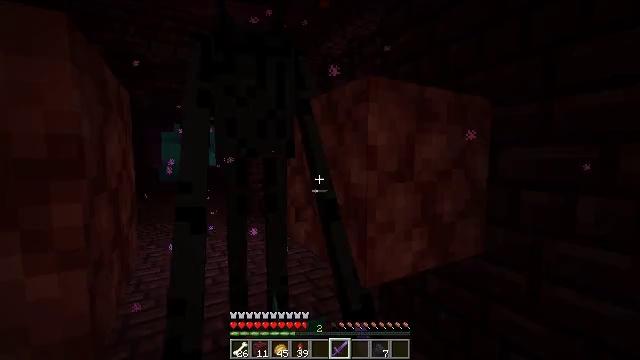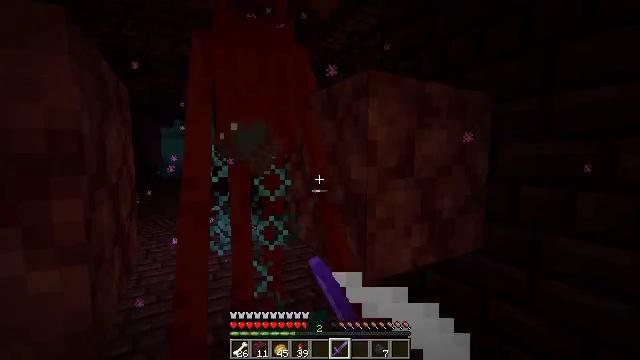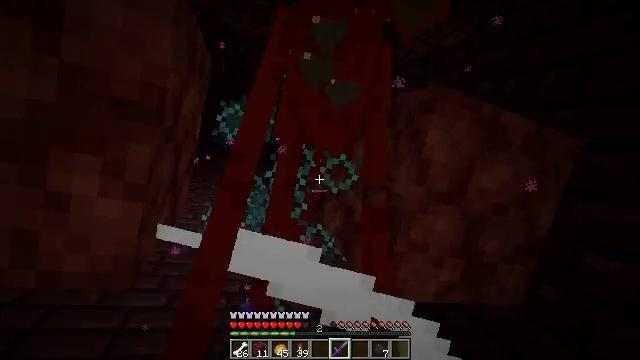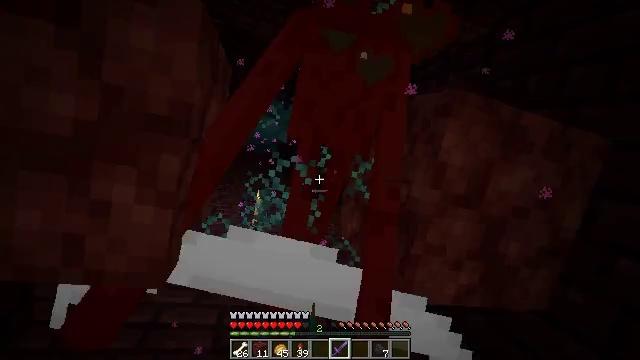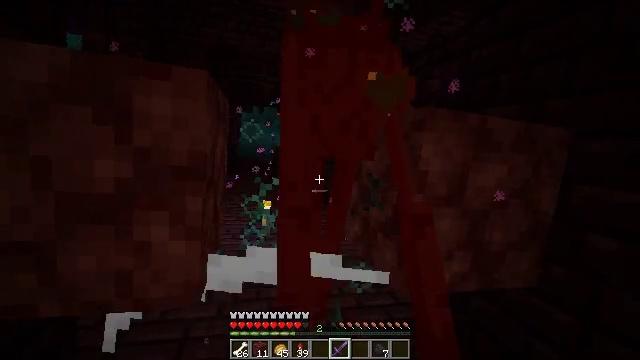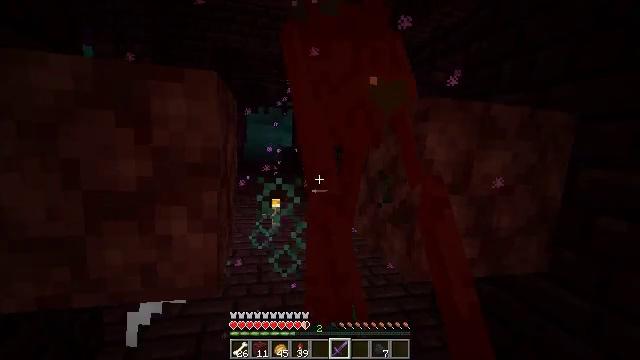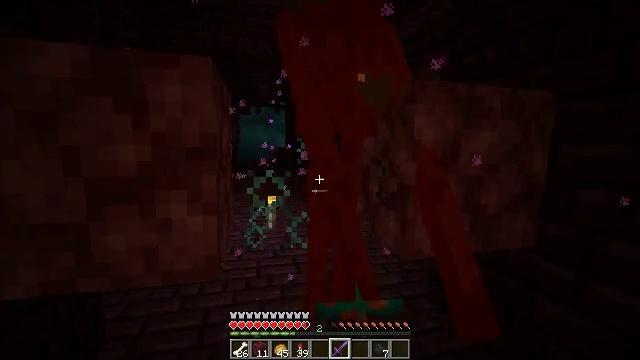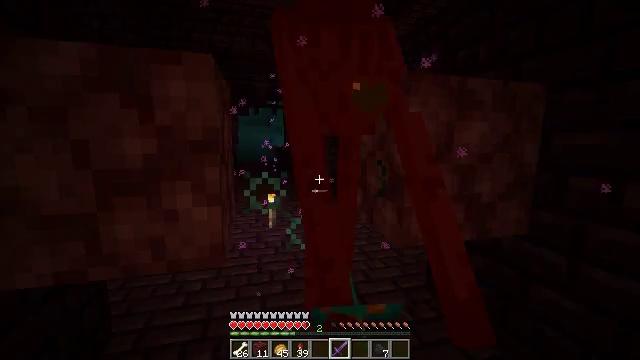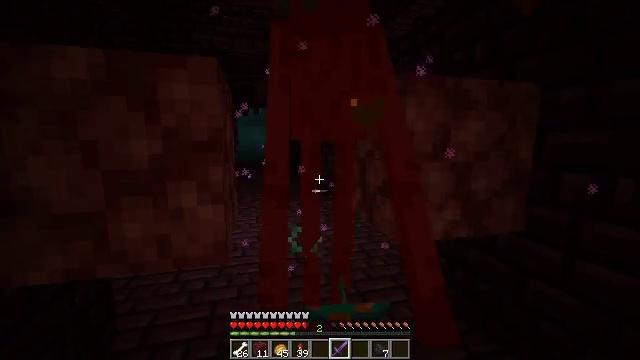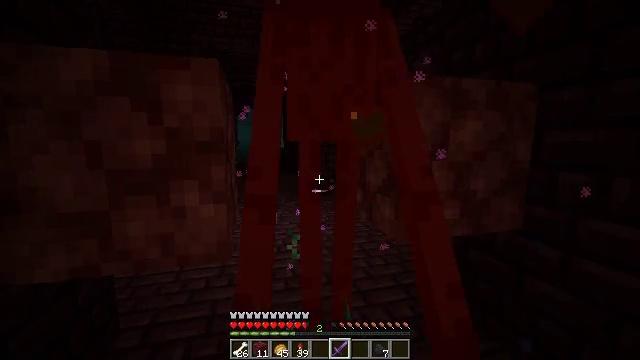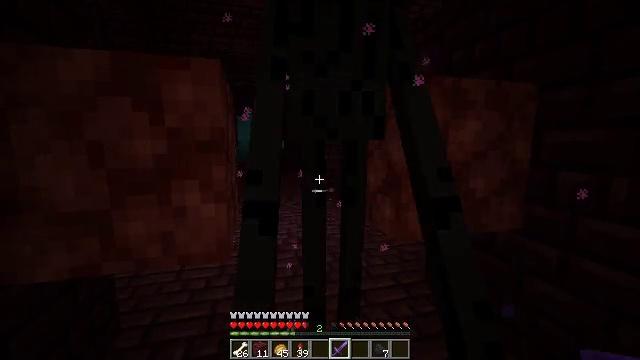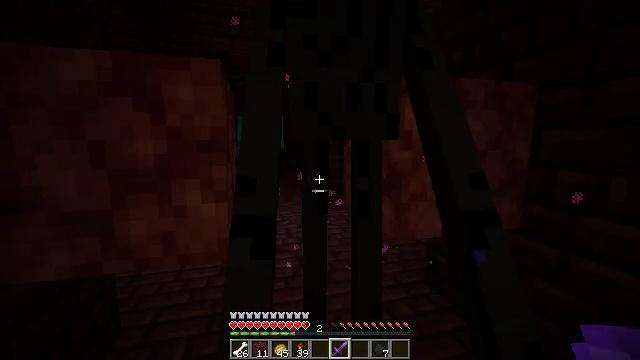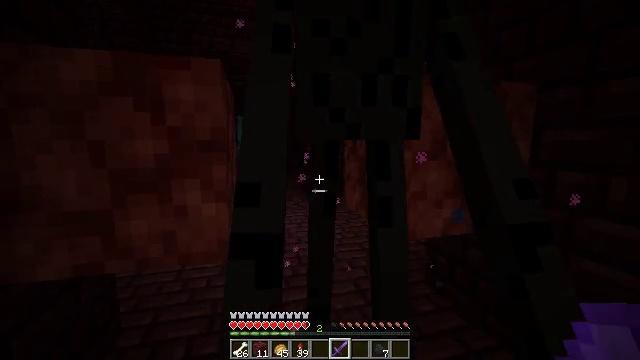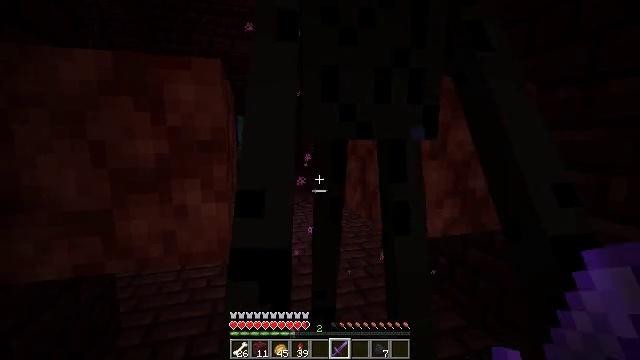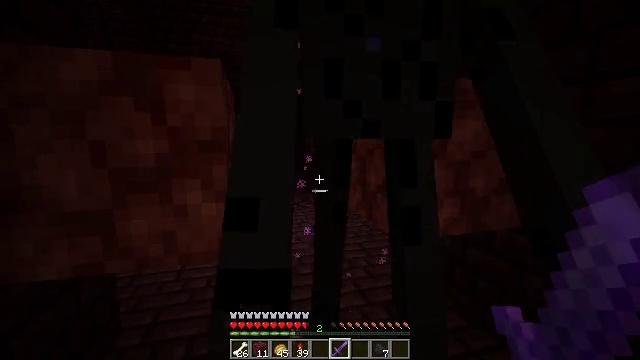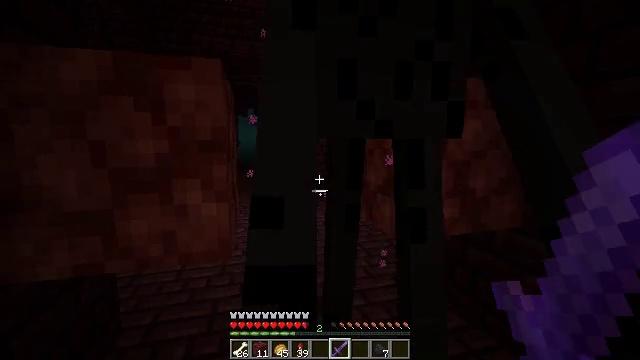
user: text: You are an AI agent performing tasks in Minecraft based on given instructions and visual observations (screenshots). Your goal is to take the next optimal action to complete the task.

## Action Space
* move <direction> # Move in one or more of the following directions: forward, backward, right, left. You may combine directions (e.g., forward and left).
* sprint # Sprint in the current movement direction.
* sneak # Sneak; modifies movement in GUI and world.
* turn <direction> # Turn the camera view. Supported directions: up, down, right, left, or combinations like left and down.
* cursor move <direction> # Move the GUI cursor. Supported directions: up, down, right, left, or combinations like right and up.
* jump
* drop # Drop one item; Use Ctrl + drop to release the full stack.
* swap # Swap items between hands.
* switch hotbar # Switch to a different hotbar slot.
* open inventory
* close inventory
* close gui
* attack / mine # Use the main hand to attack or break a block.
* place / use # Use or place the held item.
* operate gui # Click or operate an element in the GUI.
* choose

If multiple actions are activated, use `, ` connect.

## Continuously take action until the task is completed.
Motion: motion action
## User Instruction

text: Hunt the enderman.
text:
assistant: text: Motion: attack / mine
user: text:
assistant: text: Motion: turn left and down
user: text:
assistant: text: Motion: turn left and down, attack / mine
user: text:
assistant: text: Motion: attack / mine
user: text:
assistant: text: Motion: turn left, attack / mine
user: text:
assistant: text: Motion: turn right, attack / mine
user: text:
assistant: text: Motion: attack / mine
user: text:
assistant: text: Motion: attack / mine
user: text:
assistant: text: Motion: attack / mine
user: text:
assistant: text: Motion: attack / mine
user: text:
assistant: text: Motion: attack / mine
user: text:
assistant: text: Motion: attack / mine
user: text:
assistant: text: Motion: attack / mine
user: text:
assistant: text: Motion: attack / mine
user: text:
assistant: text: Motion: attack / mine
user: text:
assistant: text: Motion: attack / mine
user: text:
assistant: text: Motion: turn right, attack / mine
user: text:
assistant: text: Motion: turn right, attack / mine
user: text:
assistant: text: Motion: turn right, attack / mine
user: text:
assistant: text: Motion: turn right, attack / mine
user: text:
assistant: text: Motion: attack / mine
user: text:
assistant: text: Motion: attack / mine
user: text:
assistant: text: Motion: attack / mine
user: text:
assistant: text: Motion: attack / mine
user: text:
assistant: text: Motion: turn left
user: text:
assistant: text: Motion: no_op
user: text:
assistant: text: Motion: no_op
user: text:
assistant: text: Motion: turn right
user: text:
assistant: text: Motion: turn right and up
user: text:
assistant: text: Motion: turn right